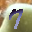
Label: 7